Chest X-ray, PA view. Patient: 68 years old, sex F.
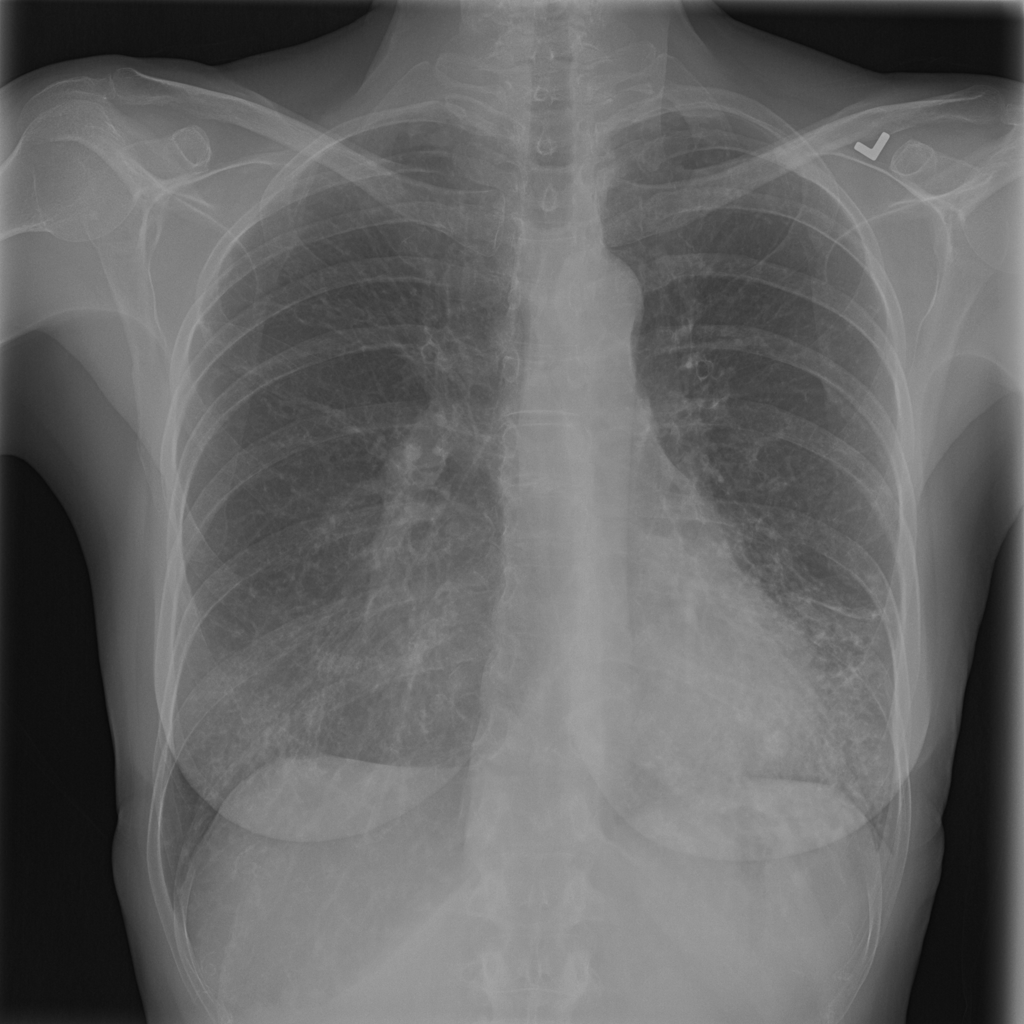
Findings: Nodule